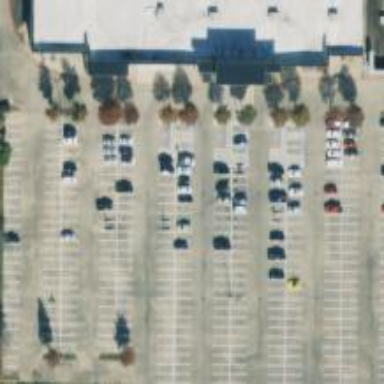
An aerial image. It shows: Parking space.